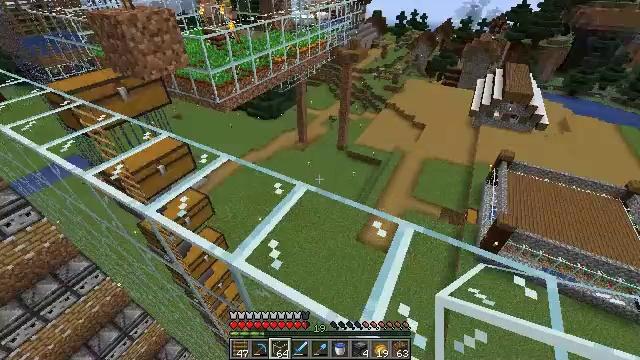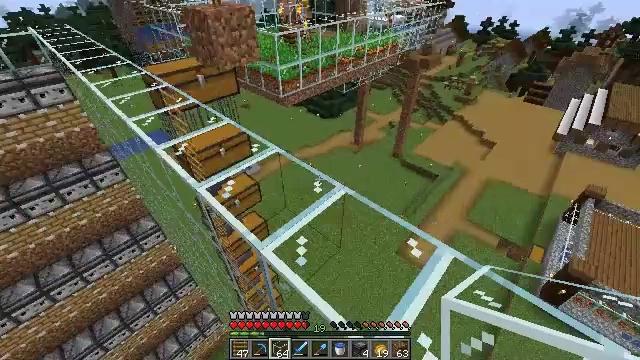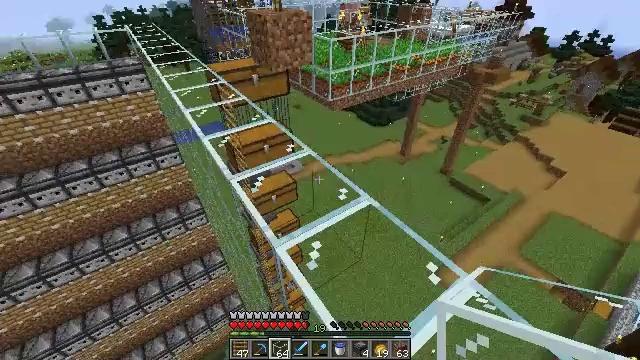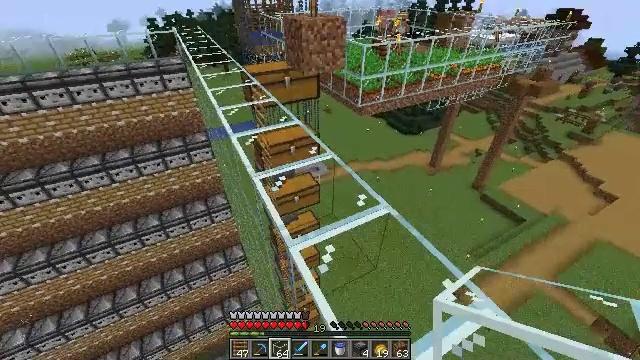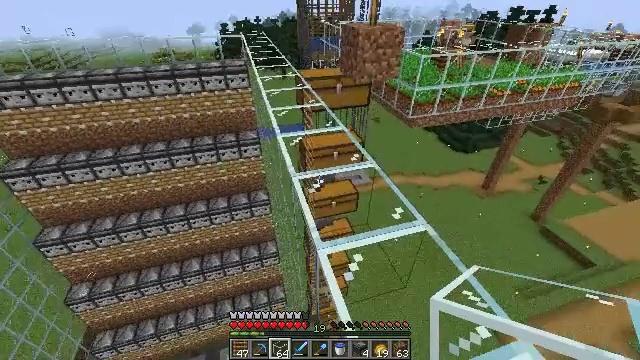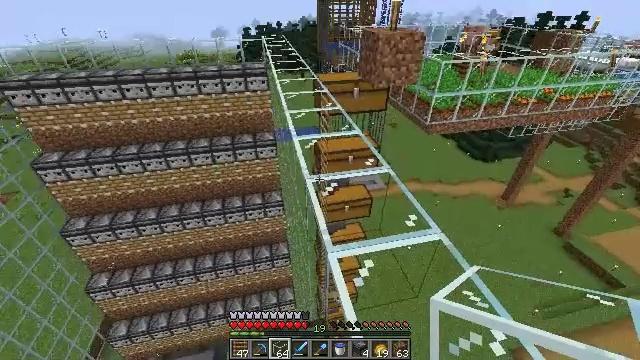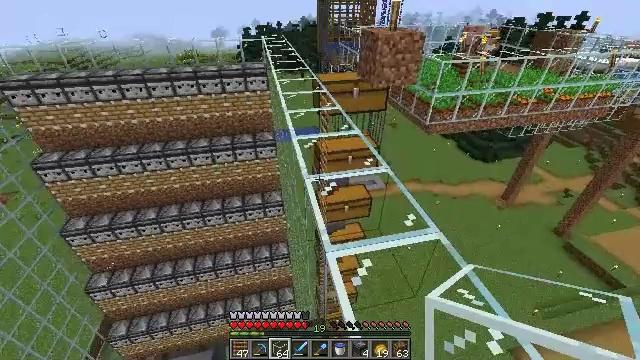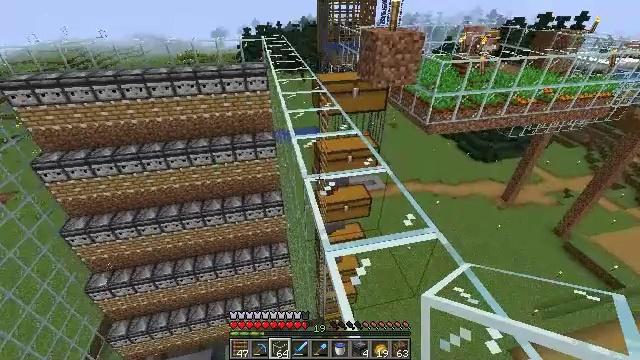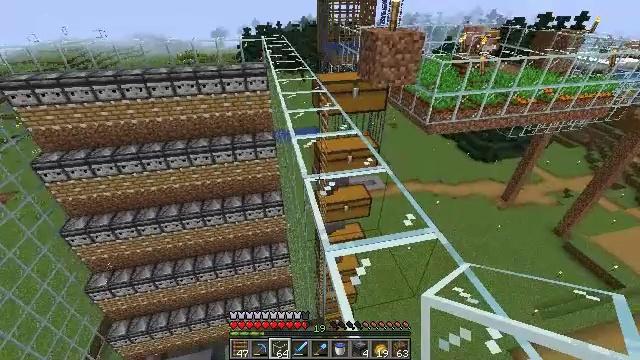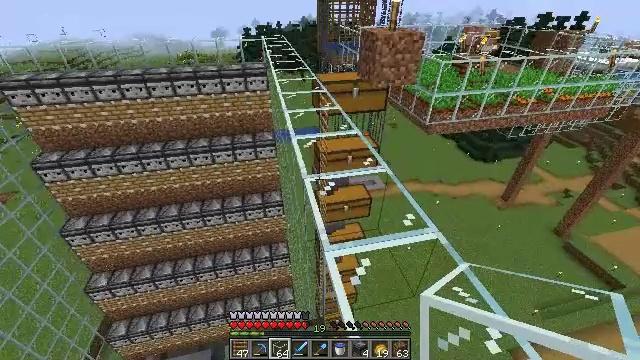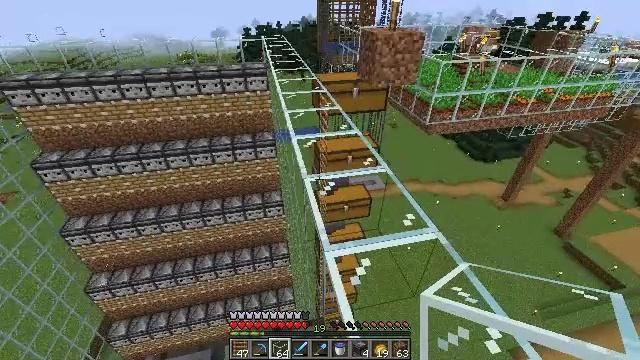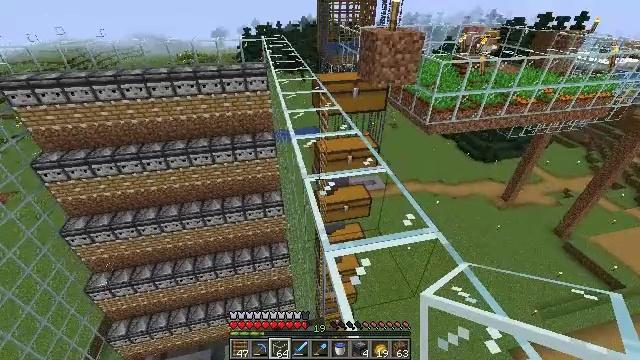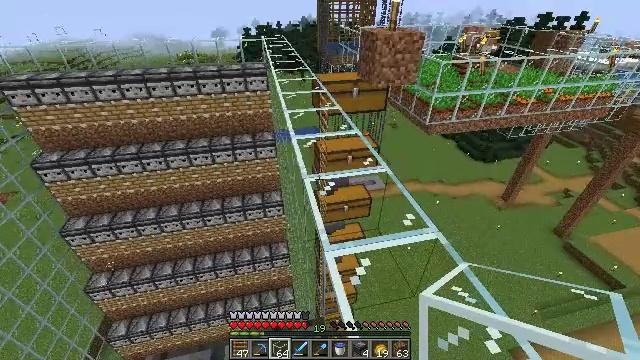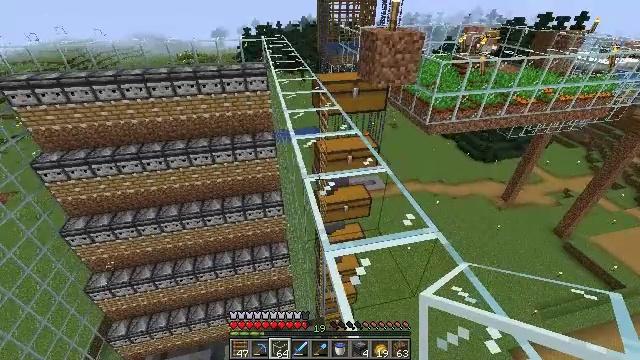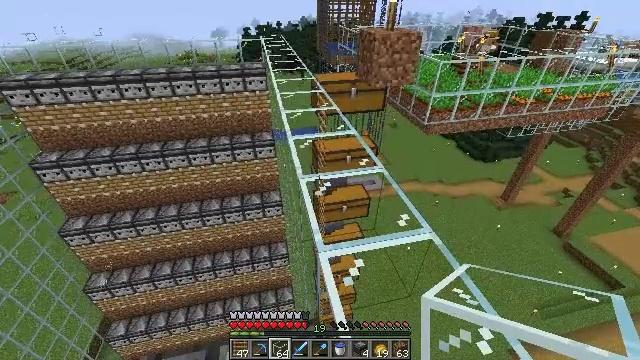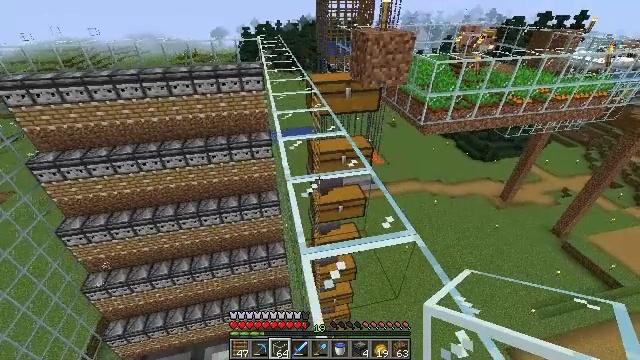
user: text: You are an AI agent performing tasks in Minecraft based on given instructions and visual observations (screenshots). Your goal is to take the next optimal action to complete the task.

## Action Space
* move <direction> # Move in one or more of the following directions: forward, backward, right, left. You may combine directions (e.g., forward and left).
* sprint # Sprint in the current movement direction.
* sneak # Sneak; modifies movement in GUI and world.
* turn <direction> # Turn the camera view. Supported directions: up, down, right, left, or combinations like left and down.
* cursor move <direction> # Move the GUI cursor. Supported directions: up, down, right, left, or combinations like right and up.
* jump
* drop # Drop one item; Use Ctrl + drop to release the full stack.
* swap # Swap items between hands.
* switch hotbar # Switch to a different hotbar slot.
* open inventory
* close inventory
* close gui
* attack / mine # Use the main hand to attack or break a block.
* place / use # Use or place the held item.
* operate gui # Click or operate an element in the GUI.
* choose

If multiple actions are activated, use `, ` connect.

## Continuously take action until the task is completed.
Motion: motion action
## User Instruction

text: Mine the chest to collect it.
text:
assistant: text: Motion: turn left
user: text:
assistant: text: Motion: turn left and up
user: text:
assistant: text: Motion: turn left
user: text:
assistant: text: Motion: turn left and up
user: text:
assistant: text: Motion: turn left
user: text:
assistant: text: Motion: no_op
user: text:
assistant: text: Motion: no_op
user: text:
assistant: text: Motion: no_op
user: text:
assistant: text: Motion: no_op
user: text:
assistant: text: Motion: no_op
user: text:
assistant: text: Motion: no_op
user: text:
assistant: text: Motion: no_op
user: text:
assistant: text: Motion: no_op
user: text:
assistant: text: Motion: move right
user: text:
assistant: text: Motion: move right
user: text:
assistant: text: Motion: turn left
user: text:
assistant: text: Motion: turn left
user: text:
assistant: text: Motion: turn left
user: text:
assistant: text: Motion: no_op
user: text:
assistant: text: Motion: open inventory
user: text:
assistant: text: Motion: open inventory
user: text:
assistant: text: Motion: open inventory
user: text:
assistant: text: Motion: no_op
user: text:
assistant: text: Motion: cursor move right
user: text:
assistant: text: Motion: no_op
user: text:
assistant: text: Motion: no_op
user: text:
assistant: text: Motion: no_op
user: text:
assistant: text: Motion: cursor move right
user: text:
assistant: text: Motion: no_op
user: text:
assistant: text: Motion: no_op